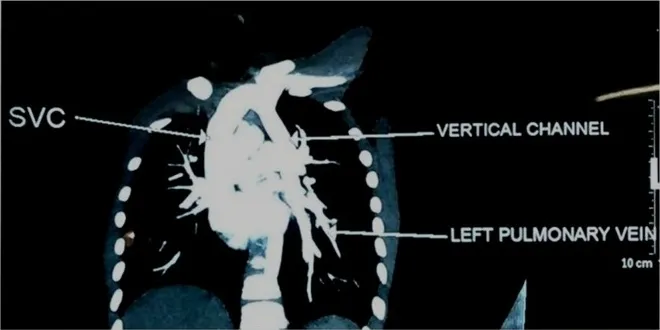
CT Pulmonary Angiography (CTPA) showing the left pulmonary veins joining to form the vertical vein before draining into the superior vena cava (SVC).
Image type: radiology (ct)